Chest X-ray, PA view. Patient: 37 years old, sex M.
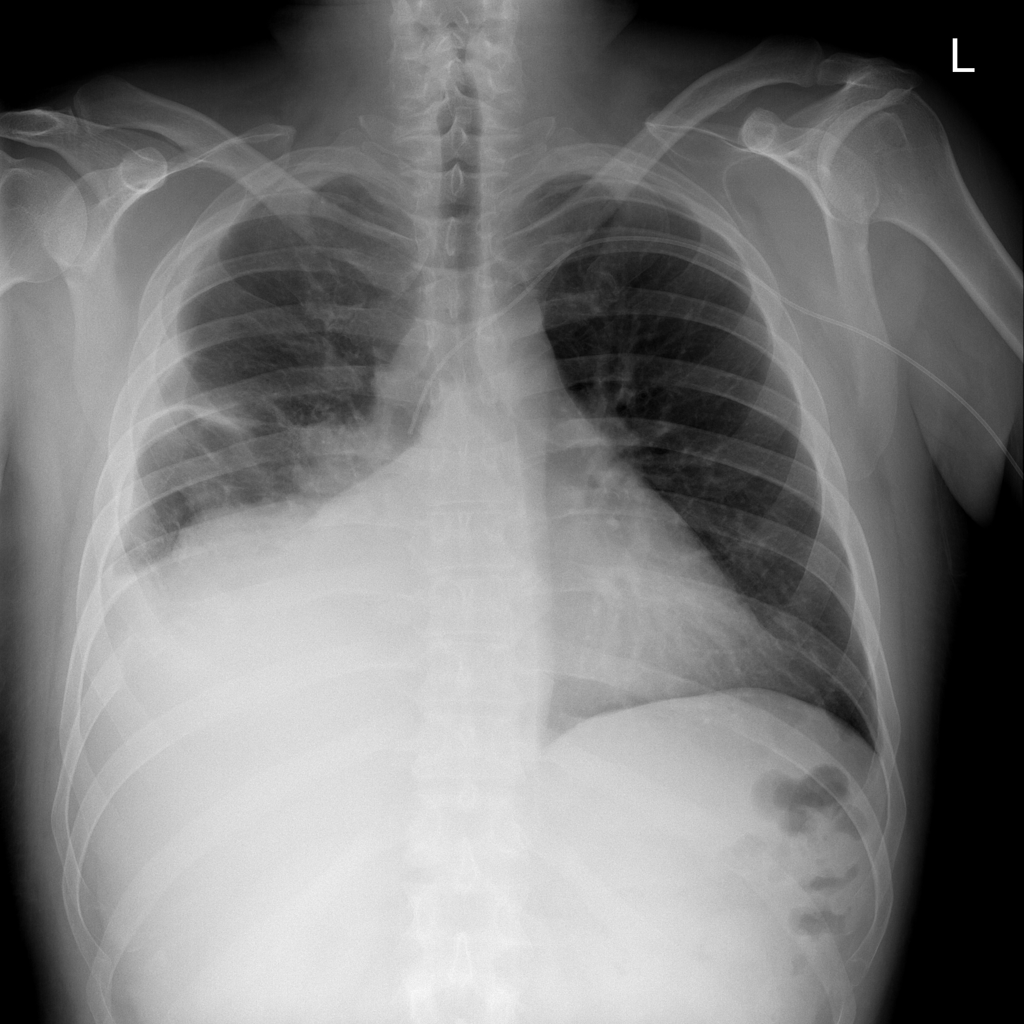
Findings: Mass